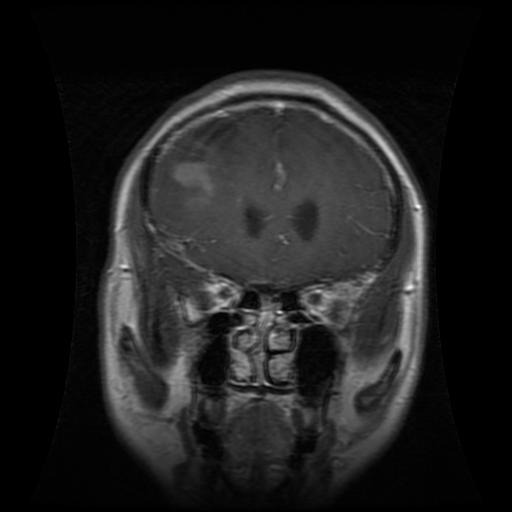
Label: glioma